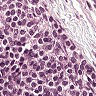
Metastatic tissue present: no